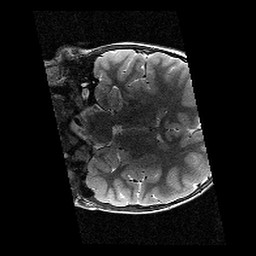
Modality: T2w
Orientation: coronal
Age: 10
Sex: female
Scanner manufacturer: siemens
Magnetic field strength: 3 T
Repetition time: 9.23 s
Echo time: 0.067 s